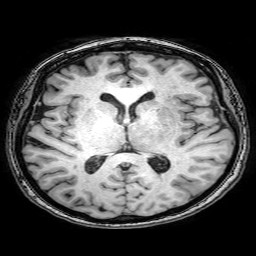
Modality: T1w
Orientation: coronal
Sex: female
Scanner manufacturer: philips
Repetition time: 0.008218 s
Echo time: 0.00378 s